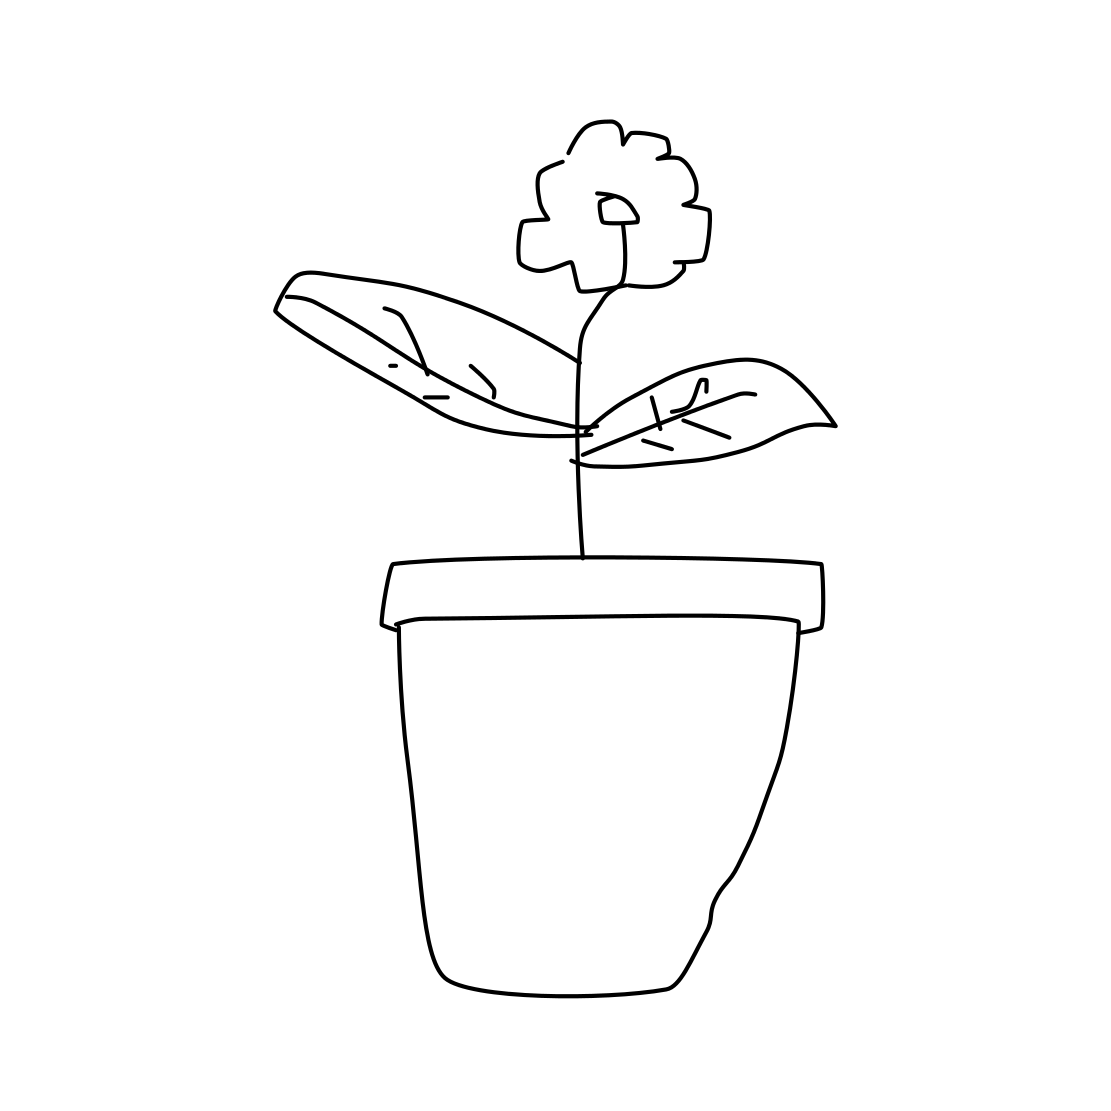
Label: potted plant